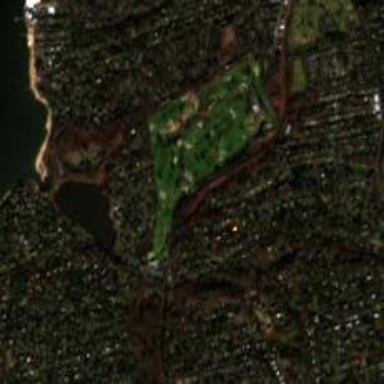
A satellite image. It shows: Golf course surrounded by greenery.